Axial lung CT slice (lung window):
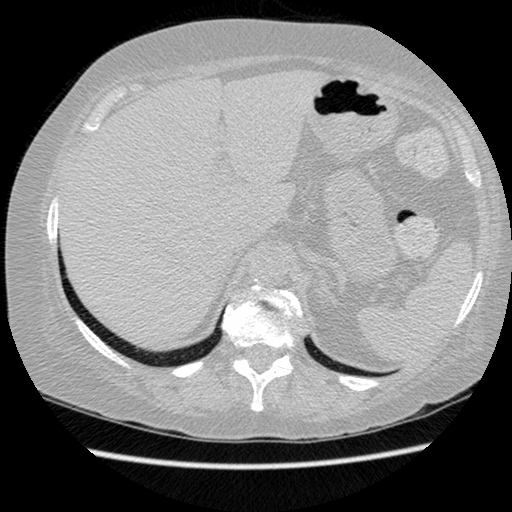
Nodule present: no